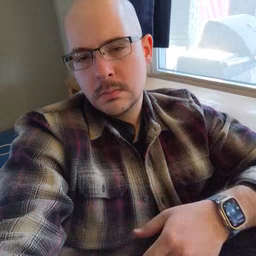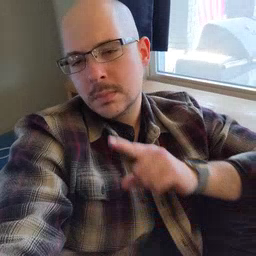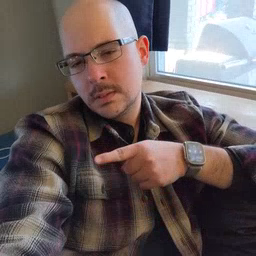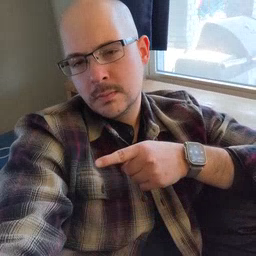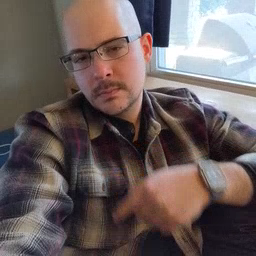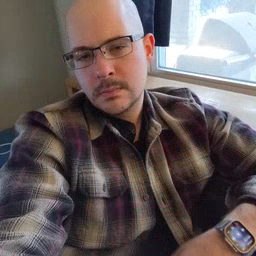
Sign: hesheit